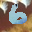
Label: 6